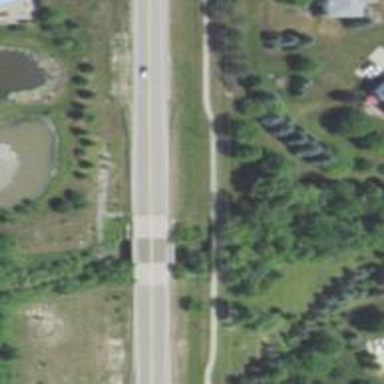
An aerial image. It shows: Footway on bridge.